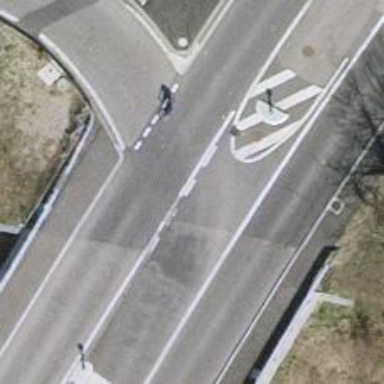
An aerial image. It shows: Secondary link road with asphalt surface.